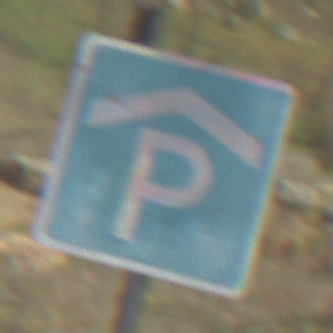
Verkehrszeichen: Parkhaus
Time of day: Midday
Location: Outdoor (Nature)
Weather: PartlyCloudy
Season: Autumn
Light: Natural